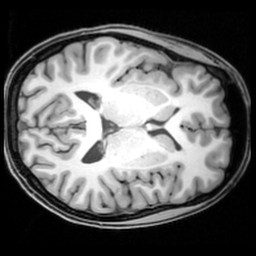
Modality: T1w
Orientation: axial
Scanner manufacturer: siemens
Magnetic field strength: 3 T
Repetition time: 1.9 s
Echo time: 0.00397 s